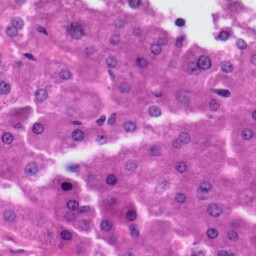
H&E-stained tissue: Liver